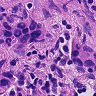
Metastatic tissue present: yes